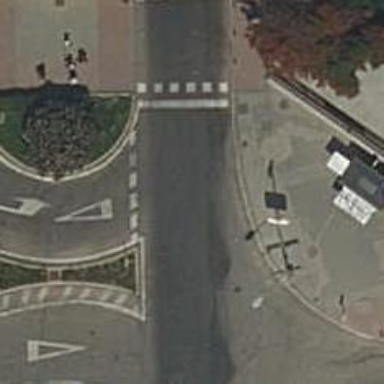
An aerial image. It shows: Kerb barrier.